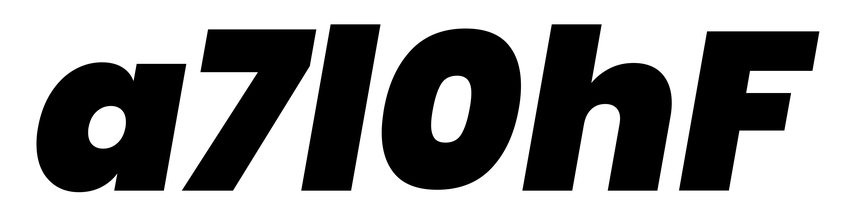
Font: Poppins-BlackItalic